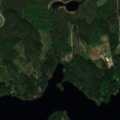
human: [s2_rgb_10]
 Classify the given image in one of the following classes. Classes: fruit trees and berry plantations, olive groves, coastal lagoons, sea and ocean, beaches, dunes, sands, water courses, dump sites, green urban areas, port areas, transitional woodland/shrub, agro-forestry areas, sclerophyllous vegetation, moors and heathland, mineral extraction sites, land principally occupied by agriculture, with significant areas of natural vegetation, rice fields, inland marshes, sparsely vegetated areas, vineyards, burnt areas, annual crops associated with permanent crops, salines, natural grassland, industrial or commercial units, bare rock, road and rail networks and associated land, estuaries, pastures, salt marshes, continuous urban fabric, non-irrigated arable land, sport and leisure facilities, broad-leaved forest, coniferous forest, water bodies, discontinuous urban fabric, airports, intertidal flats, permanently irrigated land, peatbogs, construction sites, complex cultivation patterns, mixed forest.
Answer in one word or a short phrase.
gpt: coniferous forest, mixed forest, water bodies